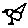
Label: bird